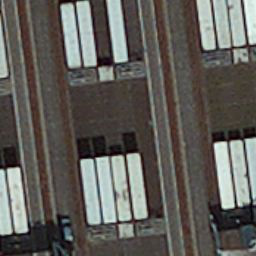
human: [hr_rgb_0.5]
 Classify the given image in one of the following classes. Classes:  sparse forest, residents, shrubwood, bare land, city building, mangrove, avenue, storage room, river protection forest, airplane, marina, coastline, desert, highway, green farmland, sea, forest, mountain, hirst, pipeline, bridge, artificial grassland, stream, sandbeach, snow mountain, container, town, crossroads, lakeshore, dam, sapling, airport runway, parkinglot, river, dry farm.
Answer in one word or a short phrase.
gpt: container